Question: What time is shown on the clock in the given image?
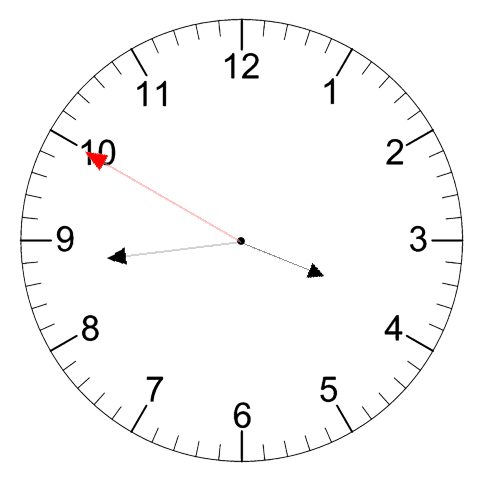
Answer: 03:43:50